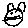
Label: cat